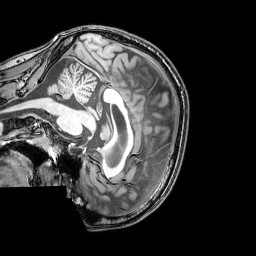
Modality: T1w
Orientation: sagittal
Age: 24
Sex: male
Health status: healthy
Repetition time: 0.081 s
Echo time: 0.037 s